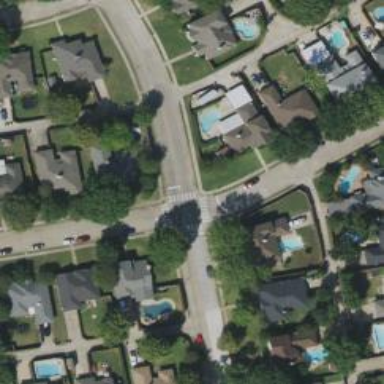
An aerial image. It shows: Residential road with sidewalk on the left.